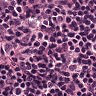
Metastatic tissue present: no